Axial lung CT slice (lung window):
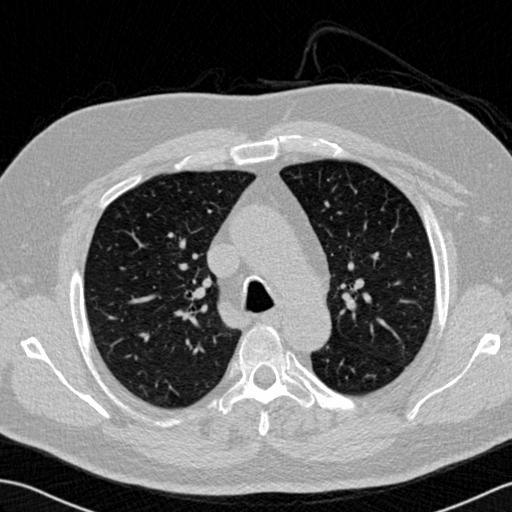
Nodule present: no